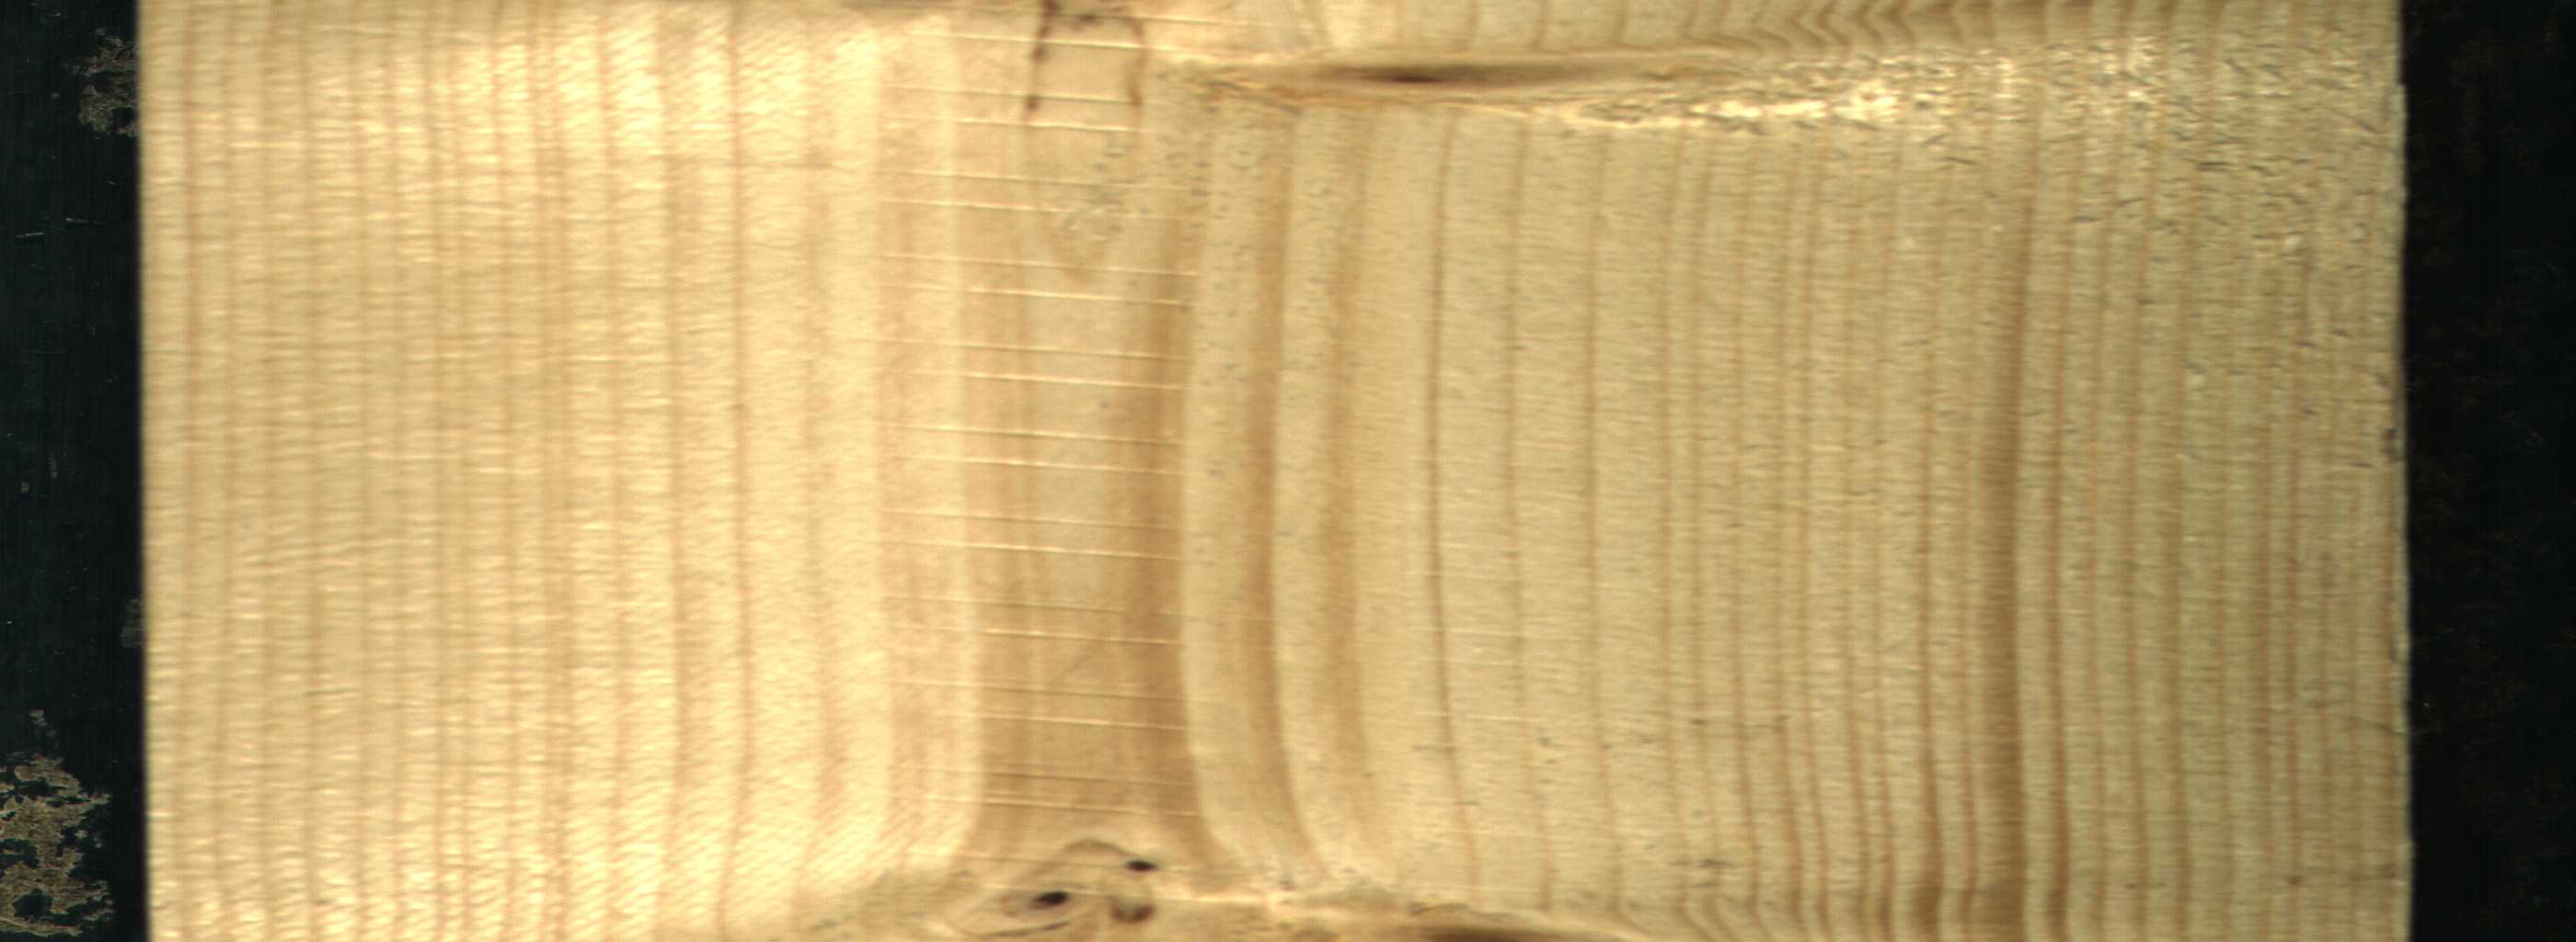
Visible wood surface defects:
Dead_Knot
Live_Knot
Live_Knot
Live_Knot